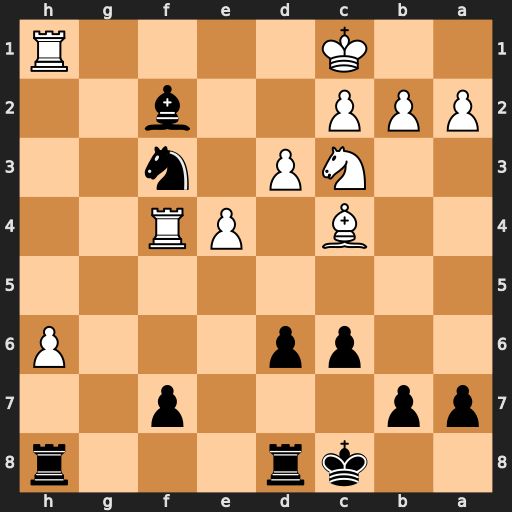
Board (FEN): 2kr3r/pp3p2/2pp3P/8/2B1PR2/2NP1n2/PPP2b2/2K4R
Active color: b
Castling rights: -
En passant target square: -
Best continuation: Be3+ Kd1 Bxf4